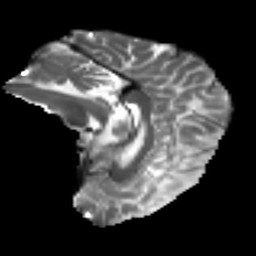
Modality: T2w
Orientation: sagittal
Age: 51
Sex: female
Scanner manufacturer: ge
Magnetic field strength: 3 T
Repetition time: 7.8 s
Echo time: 0.0606 s